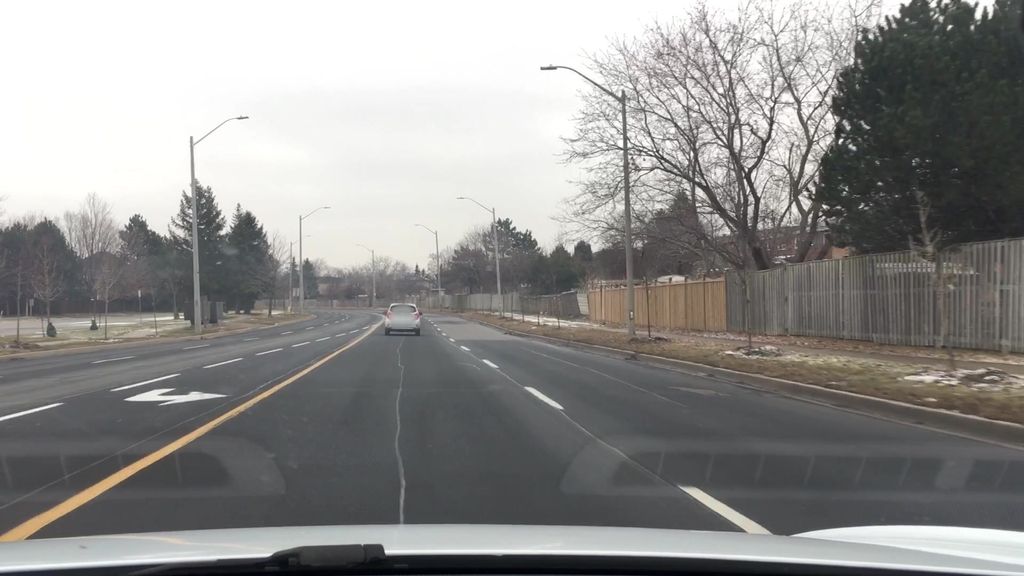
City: toronto